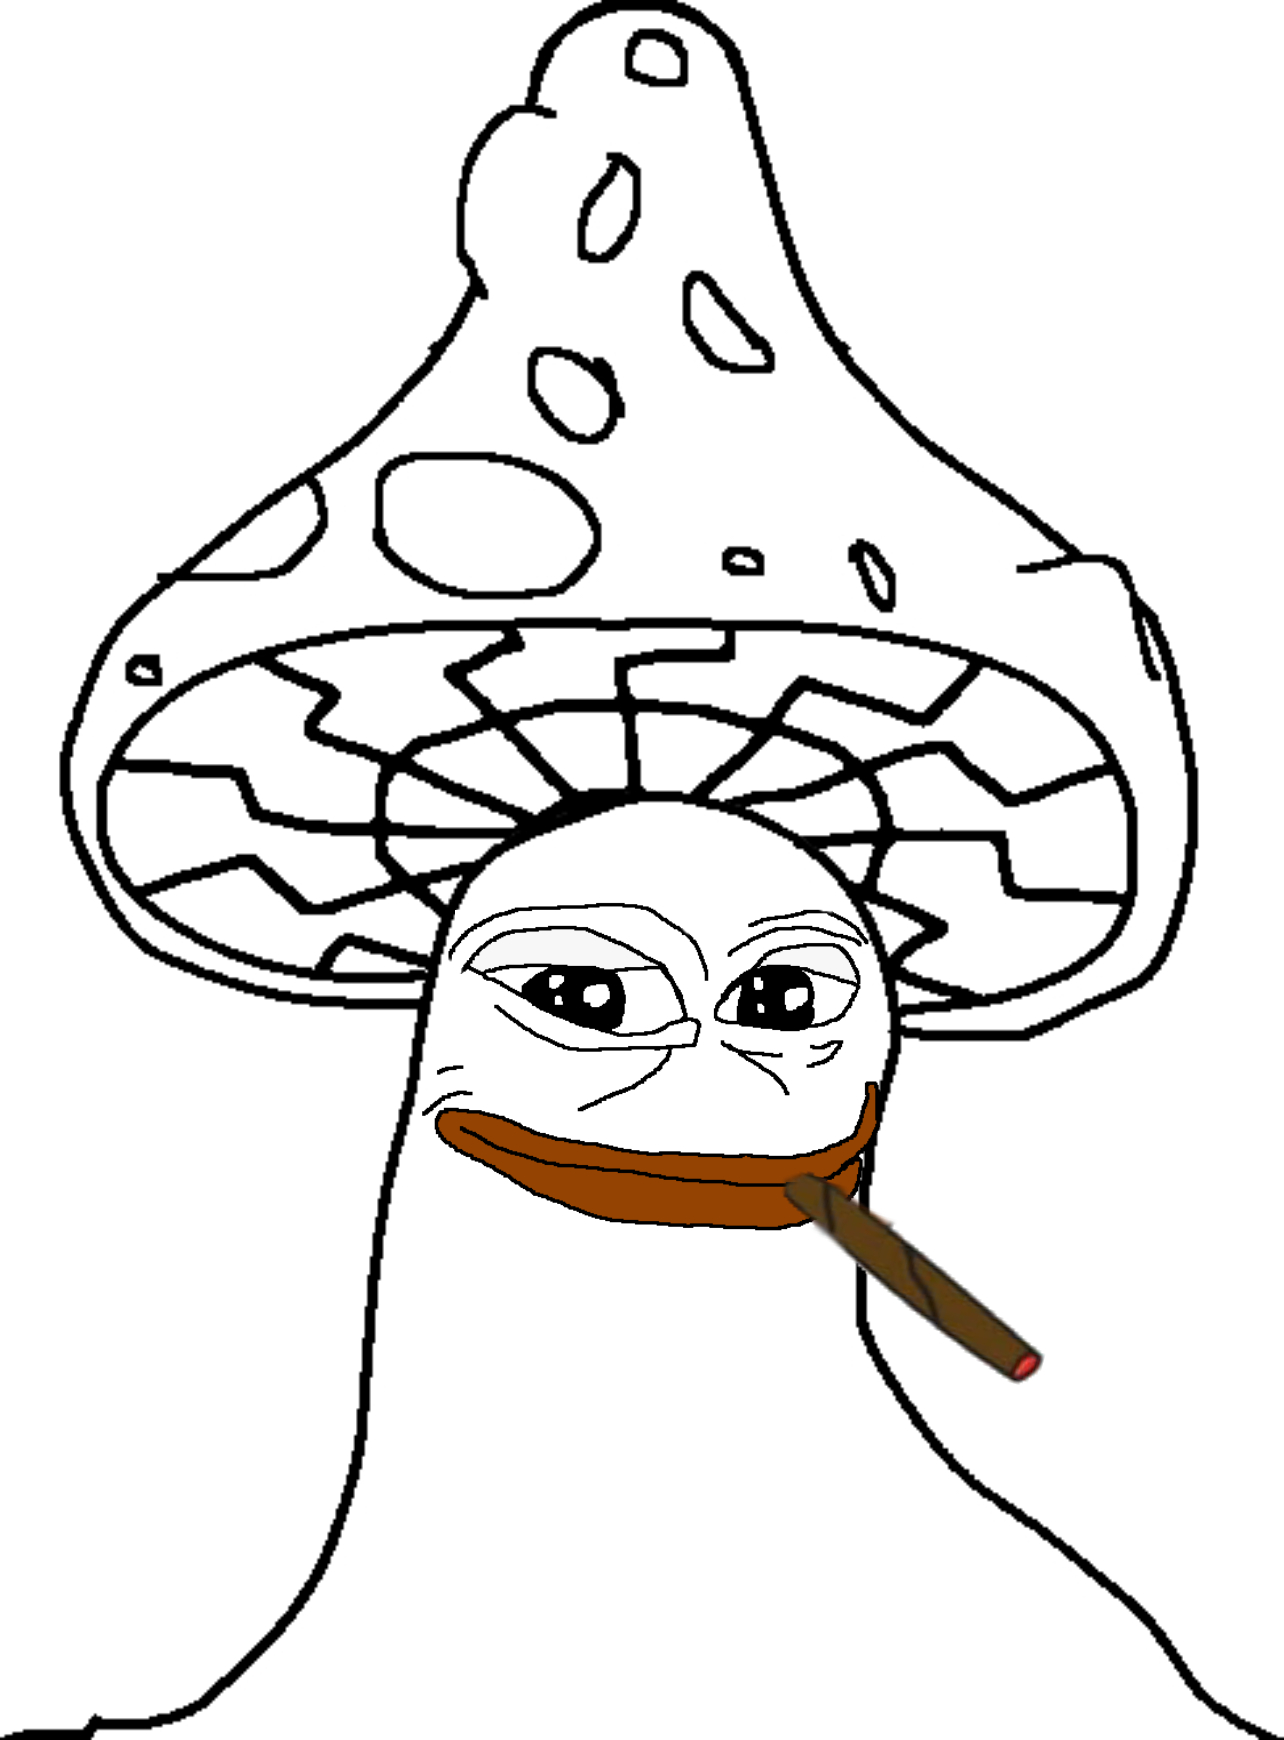
Label: 5_Shroomjak